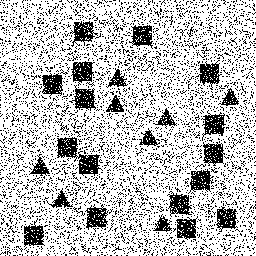
Squares: 16
Triangles: 8
Stars: 0
Total shapes: 24